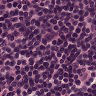
Metastatic tissue present: no